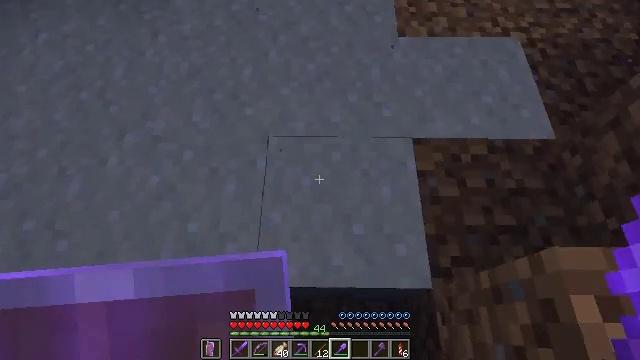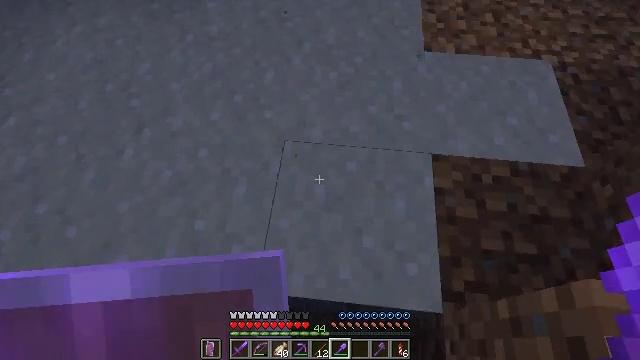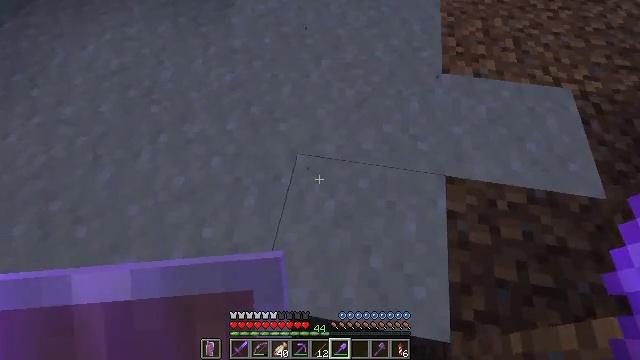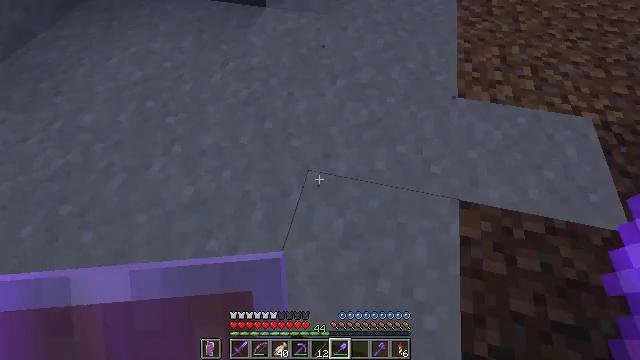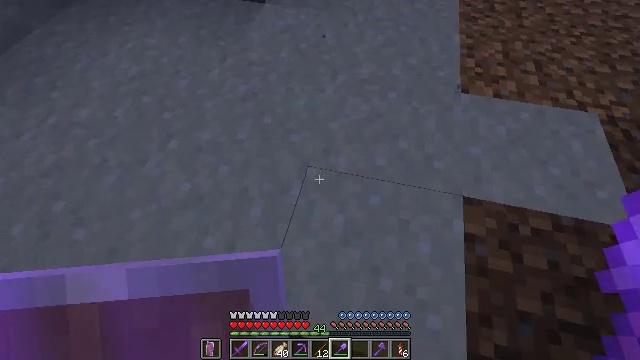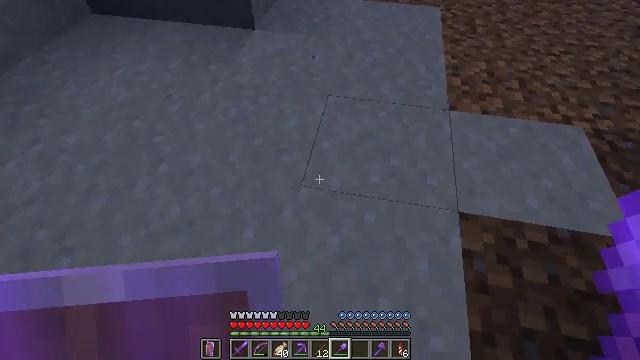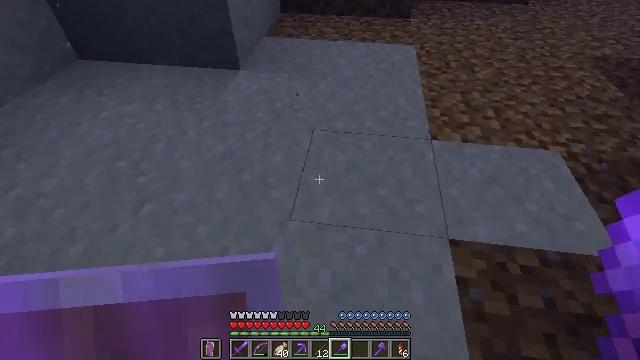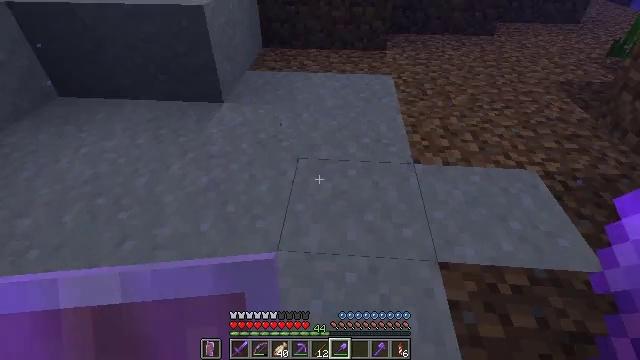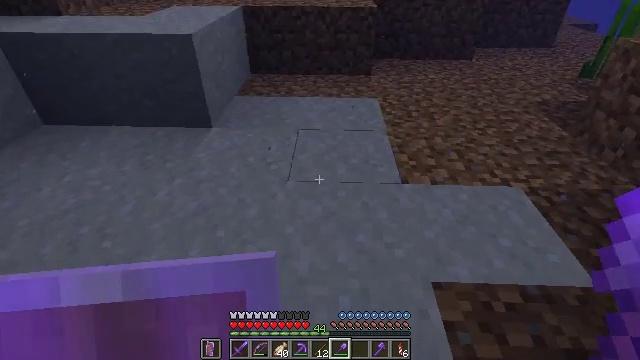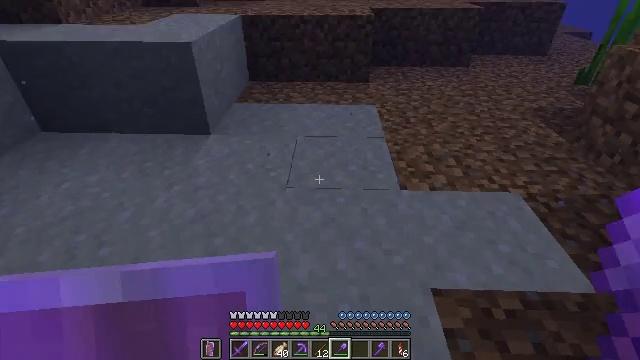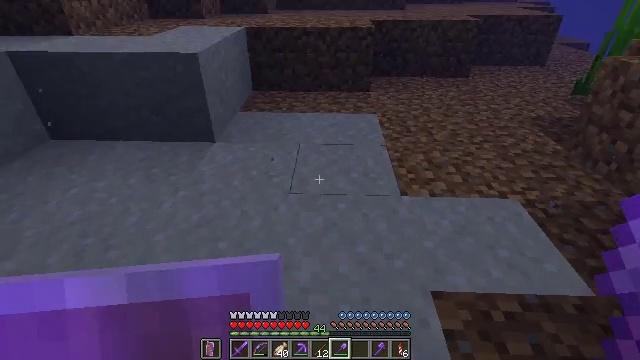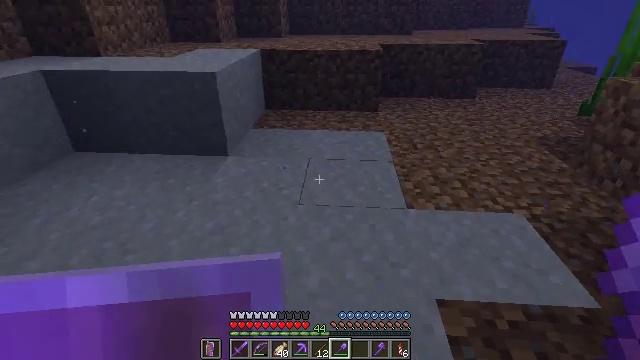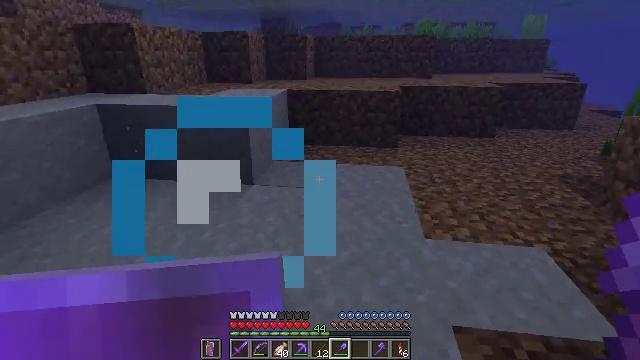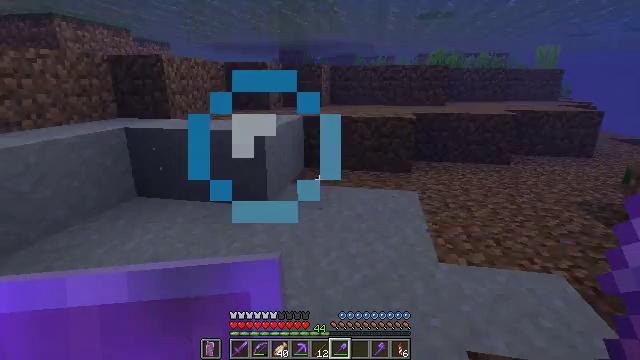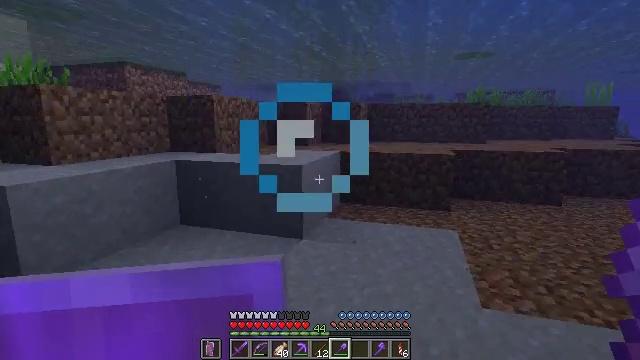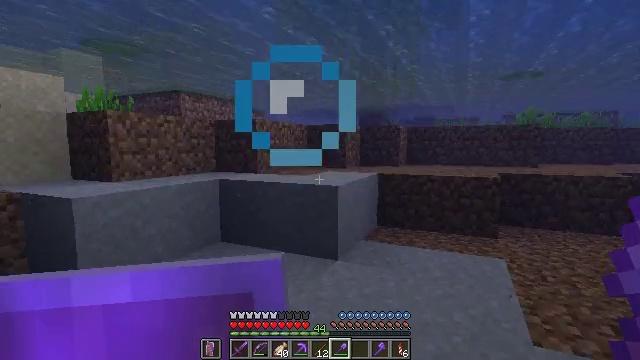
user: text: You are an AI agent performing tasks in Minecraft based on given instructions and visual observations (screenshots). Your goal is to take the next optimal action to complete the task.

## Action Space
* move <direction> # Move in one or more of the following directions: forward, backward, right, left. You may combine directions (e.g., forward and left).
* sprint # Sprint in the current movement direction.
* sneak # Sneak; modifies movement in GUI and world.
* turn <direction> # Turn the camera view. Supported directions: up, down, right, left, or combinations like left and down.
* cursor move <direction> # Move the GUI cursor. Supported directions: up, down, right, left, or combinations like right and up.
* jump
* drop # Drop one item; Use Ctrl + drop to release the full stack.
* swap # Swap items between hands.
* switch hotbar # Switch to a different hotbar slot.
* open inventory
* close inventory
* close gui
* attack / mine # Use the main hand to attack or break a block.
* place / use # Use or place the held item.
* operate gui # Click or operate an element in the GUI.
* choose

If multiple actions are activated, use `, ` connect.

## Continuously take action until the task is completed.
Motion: motion action
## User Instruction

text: Attack the clay block to obtain it.
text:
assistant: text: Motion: turn left and up
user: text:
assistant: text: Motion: turn left and up
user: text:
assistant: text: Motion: turn left and up
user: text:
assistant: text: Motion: no_op
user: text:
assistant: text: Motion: turn right and up
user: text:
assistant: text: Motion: turn right and up
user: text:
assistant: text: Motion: turn right and up
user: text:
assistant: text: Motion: turn right and up
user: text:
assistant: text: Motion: turn up
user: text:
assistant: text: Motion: move back, turn up
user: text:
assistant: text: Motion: move back, turn left and up
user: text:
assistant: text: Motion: move back, turn left and up
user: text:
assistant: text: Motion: move back, turn left and up
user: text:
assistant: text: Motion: move back, turn left and up
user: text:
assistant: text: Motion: move back, turn left and up
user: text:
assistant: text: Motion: move back, turn left
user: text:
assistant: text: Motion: move back, turn left and down
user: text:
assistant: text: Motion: move back, turn left and down
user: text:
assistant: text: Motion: turn left and down
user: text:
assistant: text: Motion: turn down
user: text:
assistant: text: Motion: turn down
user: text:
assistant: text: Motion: turn down
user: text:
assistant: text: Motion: turn down
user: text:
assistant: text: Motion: turn down
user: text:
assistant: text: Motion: turn left
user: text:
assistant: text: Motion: no_op
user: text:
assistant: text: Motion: no_op
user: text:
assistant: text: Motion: no_op
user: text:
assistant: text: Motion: no_op
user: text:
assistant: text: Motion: turn up